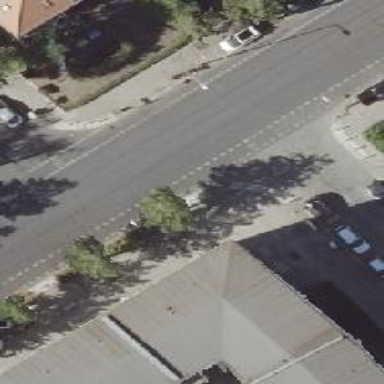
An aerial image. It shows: Secondary road with cycling lane on both sides. The surface of the road is asphalt.